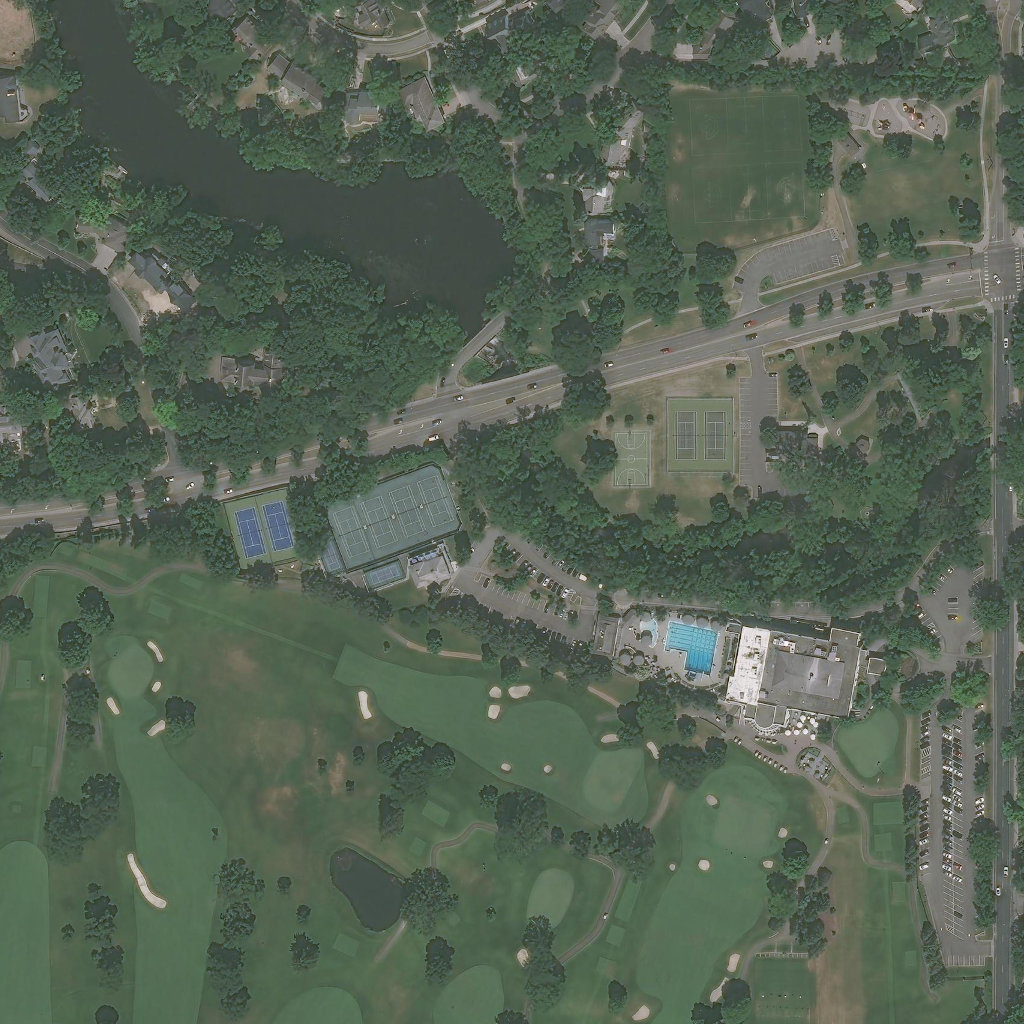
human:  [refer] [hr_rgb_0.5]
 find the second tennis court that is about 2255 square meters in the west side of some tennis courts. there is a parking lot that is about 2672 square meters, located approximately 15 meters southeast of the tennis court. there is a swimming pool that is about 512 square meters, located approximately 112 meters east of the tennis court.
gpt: <box>[[31, 45, 45, 56, 0]]</box>

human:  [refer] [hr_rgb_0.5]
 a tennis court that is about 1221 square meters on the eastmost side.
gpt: <box>[[64, 38, 71, 45, 0]]</box>

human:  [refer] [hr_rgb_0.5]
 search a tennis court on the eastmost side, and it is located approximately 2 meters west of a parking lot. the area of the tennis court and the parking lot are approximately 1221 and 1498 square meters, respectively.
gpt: <box>[[64, 38, 71, 45, 0]]</box>